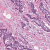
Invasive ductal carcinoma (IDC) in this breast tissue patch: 1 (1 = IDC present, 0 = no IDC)